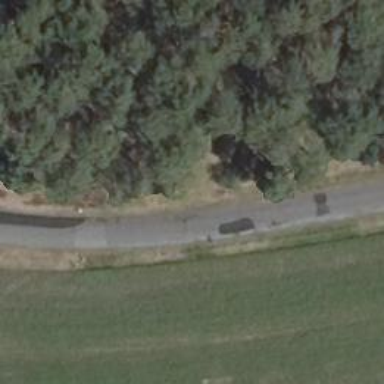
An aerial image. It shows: Tertiary road with asphalt surface.